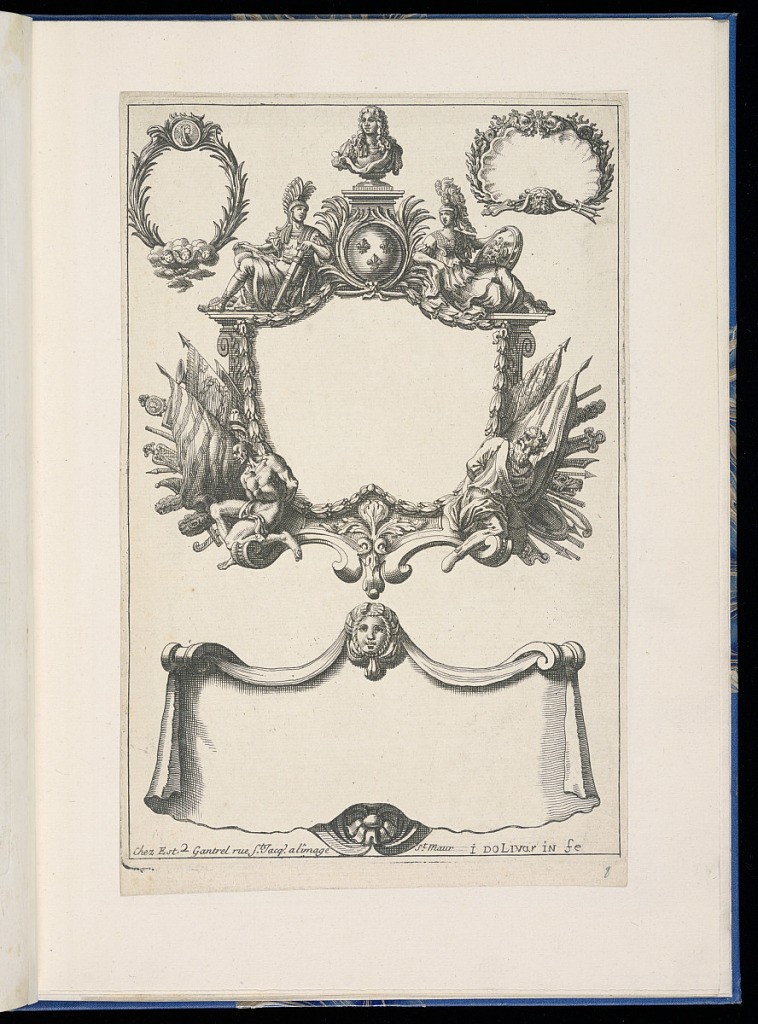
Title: Four Cartouche Designs
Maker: Juan Dolívar, Spanish, active in France, 1641–1692
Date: ca. 1690
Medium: Etching on paper
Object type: Print
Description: Four cartouche designs. The central cartouche features the sculpted bust of the French king Louis XIV on a plinth bearing the royal coat of arms, and palm leaves, flanked by two seated figures in Classical military dress, with spears, flags, arms and two male figures representing the vanquished prisoners. The other cartouches feature mascarons (masks), scrolling leaves, a roundel, drapery, shells, trident, clouds, angels, dolphins, coral, and palm leaves. The plate is signed.